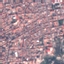
Land use / land cover class: Residential